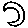
Label: moon